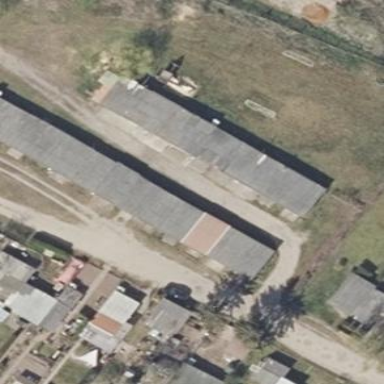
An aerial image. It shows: Group of garages.